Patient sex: F
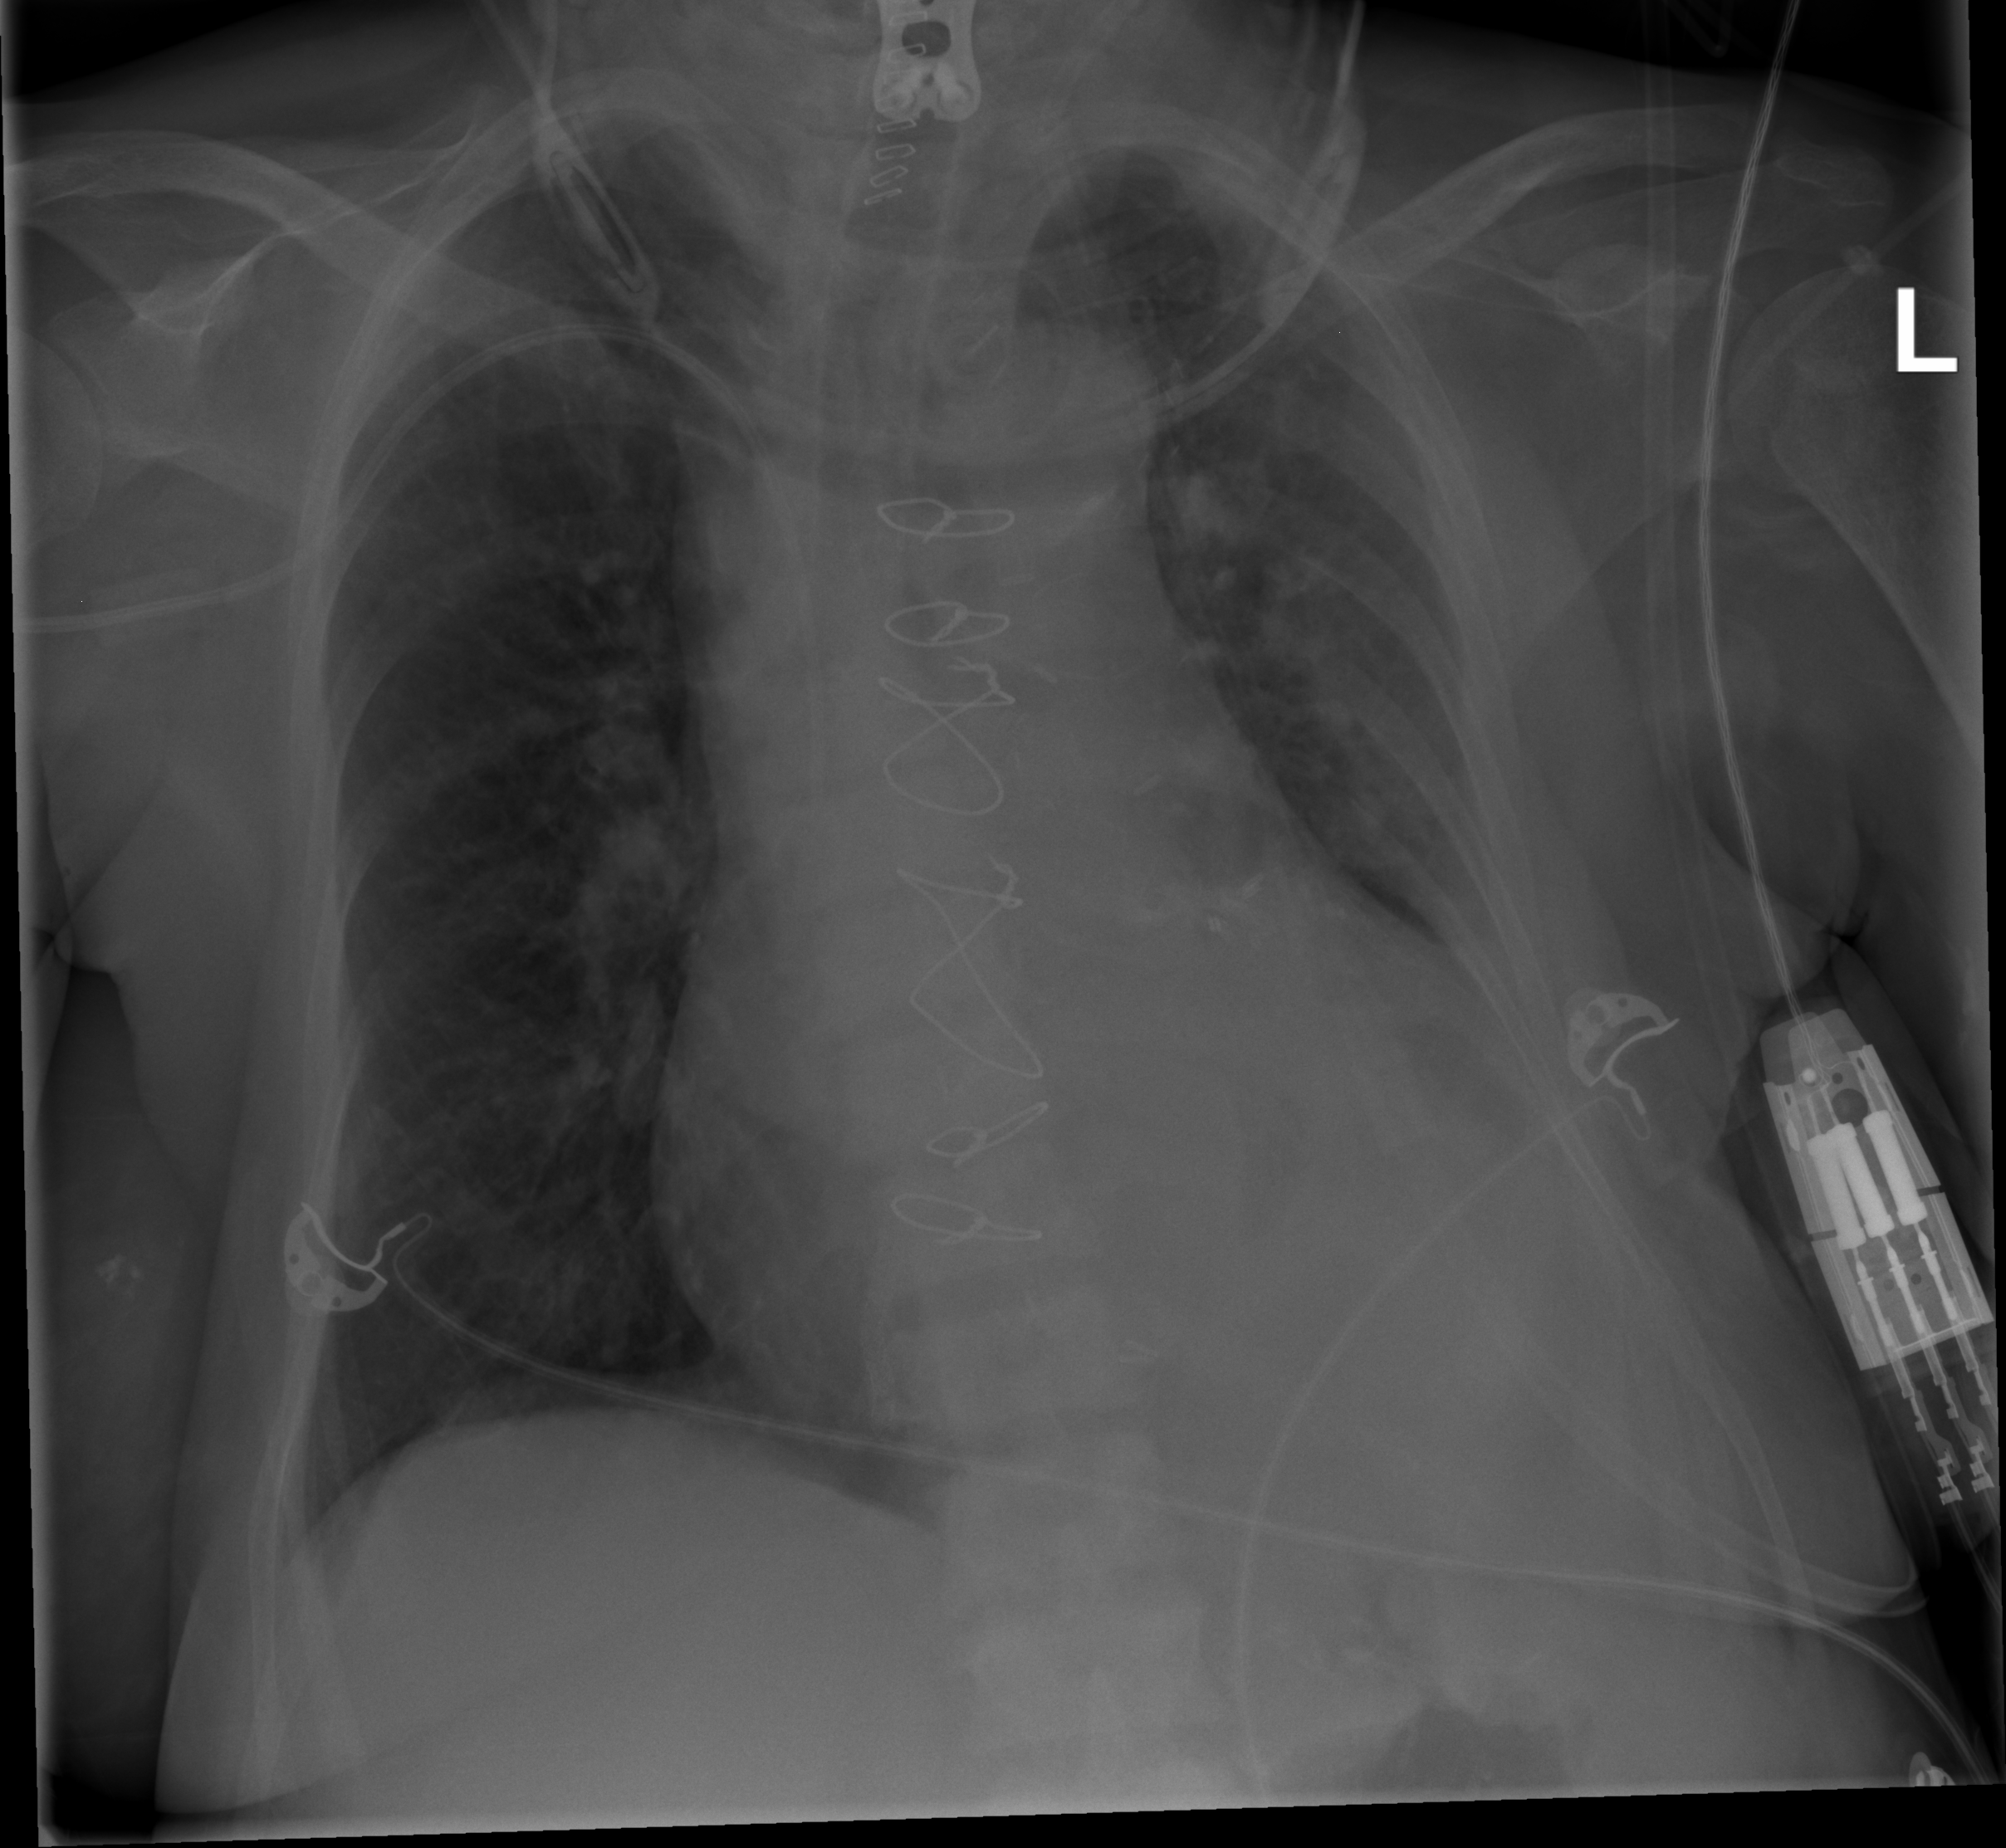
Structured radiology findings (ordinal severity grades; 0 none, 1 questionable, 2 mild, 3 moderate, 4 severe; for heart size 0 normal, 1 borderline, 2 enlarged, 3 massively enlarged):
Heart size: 2
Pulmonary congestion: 2
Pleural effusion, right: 0
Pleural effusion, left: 0
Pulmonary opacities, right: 0
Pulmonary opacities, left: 2
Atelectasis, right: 2
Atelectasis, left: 3